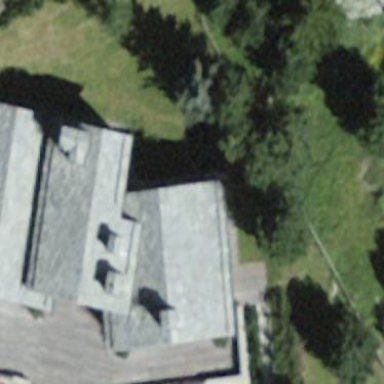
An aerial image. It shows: Building with gabled roof made of slate in dim gray color. The roof is oriented along the structure.